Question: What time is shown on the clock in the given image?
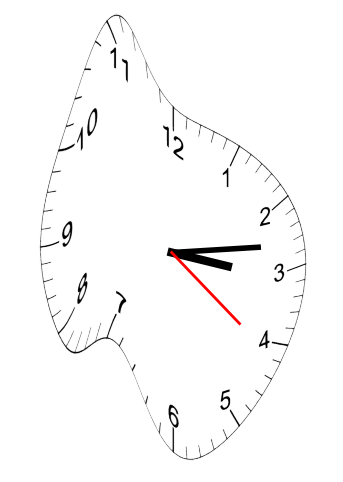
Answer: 03:13:21